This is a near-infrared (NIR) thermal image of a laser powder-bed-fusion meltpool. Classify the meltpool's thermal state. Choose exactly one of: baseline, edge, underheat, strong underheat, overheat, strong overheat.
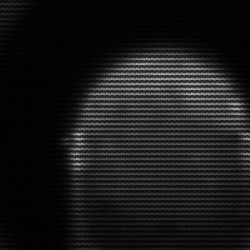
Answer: edge